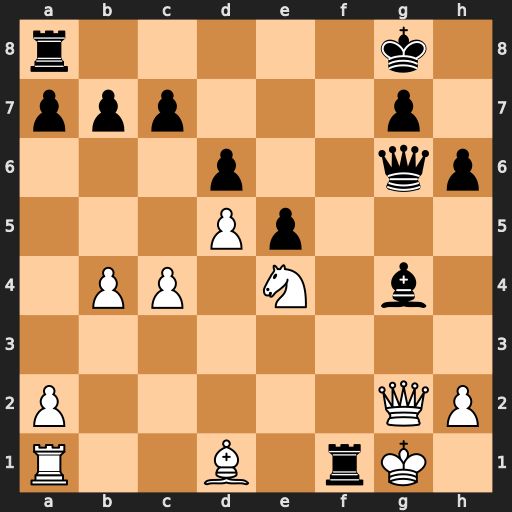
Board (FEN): r5k1/ppp3p1/3p2qp/3Pp3/1PP1N1b1/8/P5QP/R2B1rK1
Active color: w
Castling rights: -
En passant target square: -
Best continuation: Kxf1 Bh3 Qxh3 Qxe4 Bf3 Rf8 Kg2